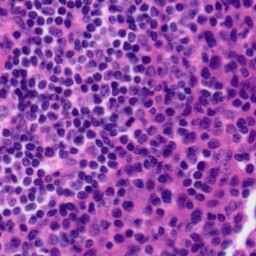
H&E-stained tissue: Tonsil